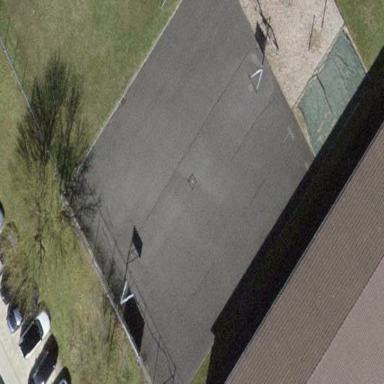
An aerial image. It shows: Asphalt basketball court on leisure land. It's multi-sport pitch.